Field crop: maize
Growth stage: 2
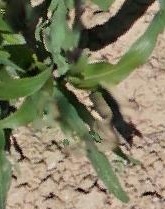
Species: maize